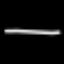
Label: line